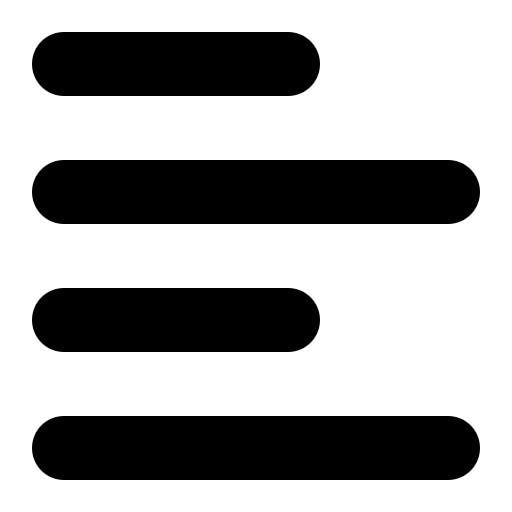
Tags: icon, FontAwesome, fa-icon, solid, align, left